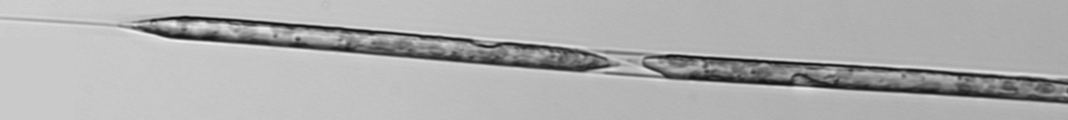
Label: Rhizosolenia